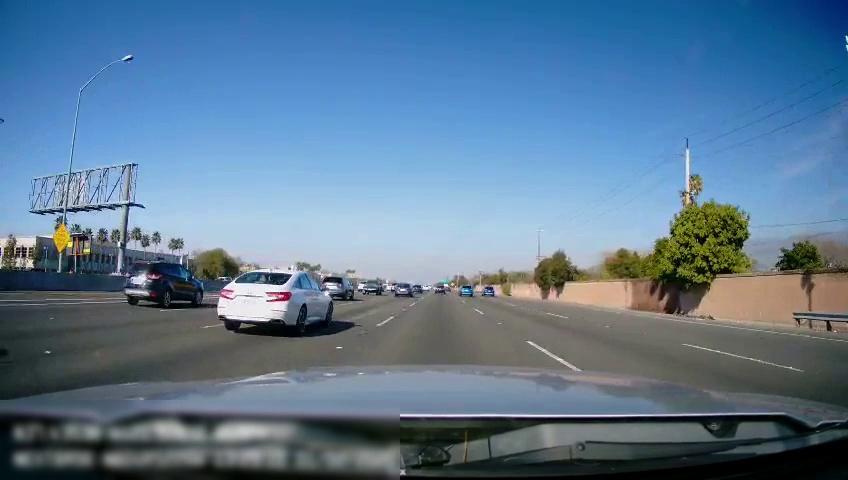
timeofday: Day
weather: Sunny
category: Vehicles | Car
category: Drivable Space
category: Vehicles | SUV
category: Vehicles | SUV
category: Vehicles | SUV
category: Vehicles | SUV
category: Vehicles | SUV
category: Vehicles | Truck
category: Vehicles | Car
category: Vehicles | Car
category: Vehicles | SUV
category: Vehicles | Car
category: Vehicles | SUV
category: Lanes | Alternate Lane
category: Lanes | Alternate Lane
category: Lanes | Alternate Lane
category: Lanes | Current Lane
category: Lanes | Alternate Lane
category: Lanes | Alternate Lane
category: Lanes | Alternate Lane
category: Lanes | Alternate Lane
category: Lanes | Alternate Lane
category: Traffic | Signs